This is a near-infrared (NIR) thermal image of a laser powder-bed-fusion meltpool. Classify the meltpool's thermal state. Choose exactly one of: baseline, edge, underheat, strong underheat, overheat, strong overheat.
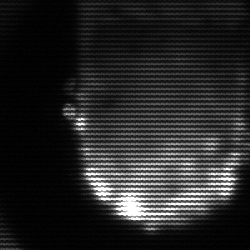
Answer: baseline